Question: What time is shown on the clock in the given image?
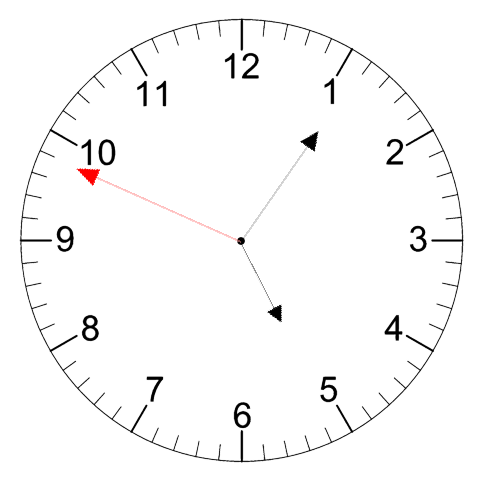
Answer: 05:05:49